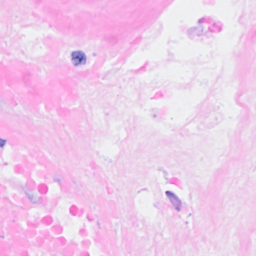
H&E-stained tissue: Breast